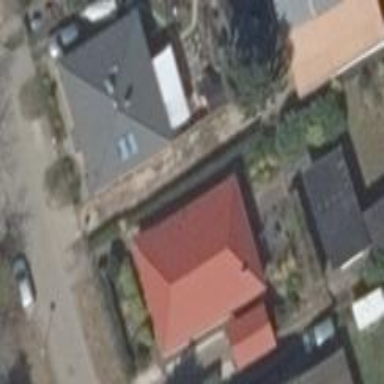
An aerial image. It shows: Detached building with hipped roof in red color. The roof orientation is along the building.